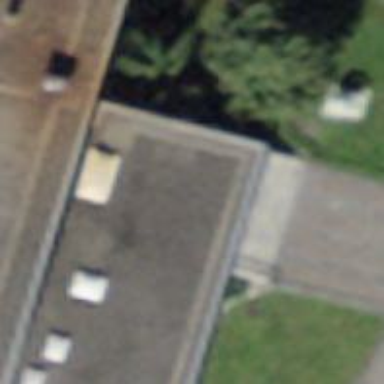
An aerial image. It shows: Concrete steps.